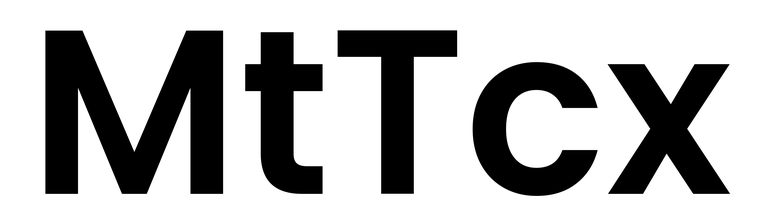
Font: Poppins-SemiBold